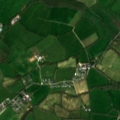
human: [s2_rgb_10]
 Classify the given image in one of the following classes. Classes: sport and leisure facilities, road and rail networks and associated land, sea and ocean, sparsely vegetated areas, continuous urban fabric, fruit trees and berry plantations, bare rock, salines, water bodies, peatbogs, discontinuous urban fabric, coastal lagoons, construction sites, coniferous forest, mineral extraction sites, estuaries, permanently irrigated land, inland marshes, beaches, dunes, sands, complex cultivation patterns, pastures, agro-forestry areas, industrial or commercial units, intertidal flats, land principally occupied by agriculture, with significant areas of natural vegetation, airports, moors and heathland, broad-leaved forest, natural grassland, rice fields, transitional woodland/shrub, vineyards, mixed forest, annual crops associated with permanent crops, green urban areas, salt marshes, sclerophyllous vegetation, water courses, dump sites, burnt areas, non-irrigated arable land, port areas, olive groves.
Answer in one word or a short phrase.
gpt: discontinuous urban fabric, pastures, inland marshes